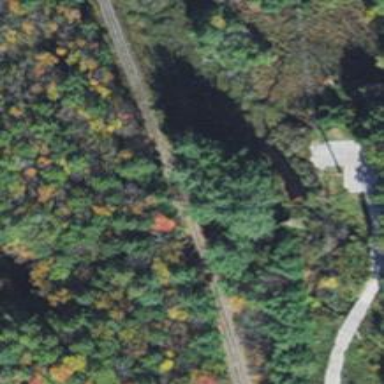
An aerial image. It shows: Railway track.